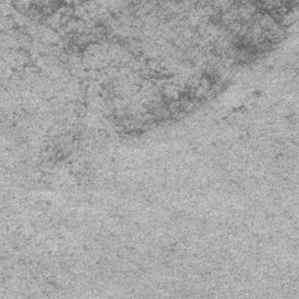
Label: frost